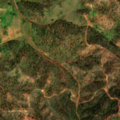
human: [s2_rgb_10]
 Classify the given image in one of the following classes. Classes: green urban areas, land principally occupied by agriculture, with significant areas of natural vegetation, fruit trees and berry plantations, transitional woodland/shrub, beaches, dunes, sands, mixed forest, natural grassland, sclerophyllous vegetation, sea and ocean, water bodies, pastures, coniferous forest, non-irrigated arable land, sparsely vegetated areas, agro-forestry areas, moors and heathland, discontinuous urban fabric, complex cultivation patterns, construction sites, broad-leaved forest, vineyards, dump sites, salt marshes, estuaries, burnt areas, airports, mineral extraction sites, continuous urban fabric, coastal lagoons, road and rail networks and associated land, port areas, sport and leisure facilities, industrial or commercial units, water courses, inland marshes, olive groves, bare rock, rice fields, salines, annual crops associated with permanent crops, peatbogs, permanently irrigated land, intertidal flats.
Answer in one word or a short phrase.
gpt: non-irrigated arable land, broad-leaved forest, transitional woodland/shrub